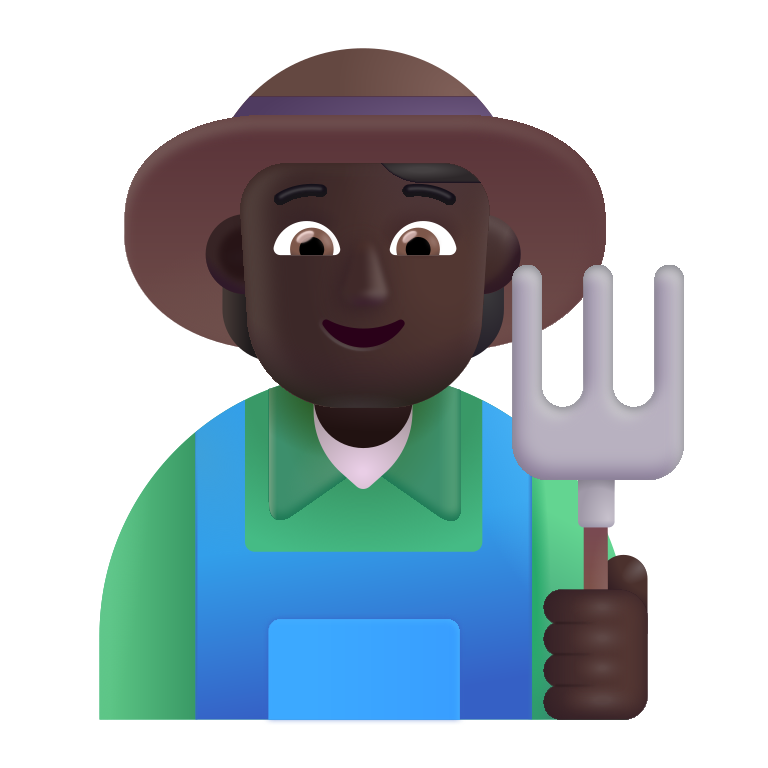
farmer color dark